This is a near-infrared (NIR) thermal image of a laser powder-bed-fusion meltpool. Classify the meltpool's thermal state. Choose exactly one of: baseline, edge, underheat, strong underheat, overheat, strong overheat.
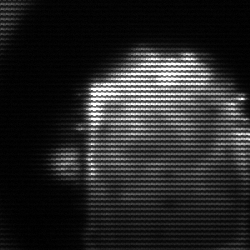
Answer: baseline